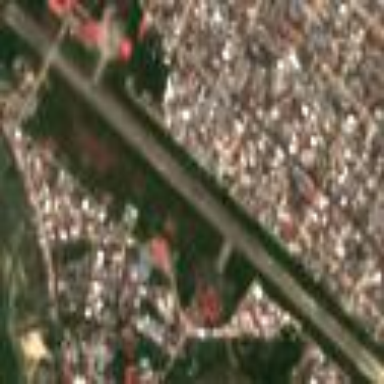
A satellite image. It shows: Runway at airport.